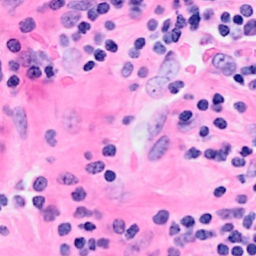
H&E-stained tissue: Breast